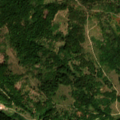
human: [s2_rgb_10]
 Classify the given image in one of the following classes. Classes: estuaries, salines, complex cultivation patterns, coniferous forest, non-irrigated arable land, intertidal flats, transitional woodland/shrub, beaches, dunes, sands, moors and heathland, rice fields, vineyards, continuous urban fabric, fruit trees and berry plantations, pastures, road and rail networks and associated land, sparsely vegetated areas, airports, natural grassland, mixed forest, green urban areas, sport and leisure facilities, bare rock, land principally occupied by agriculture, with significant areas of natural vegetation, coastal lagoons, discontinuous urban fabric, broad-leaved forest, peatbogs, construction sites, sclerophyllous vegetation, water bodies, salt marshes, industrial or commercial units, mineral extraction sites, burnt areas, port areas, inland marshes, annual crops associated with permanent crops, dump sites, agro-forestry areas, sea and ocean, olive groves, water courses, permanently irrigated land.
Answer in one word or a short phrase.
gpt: broad-leaved forest, transitional woodland/shrub